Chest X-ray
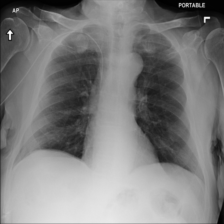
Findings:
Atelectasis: negative
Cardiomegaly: negative
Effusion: negative
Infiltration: negative
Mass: negative
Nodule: negative
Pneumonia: negative
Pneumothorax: negative
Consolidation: negative
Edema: negative
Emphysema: negative
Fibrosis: negative
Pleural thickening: negative
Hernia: negative